Question: I've been trying to figure out lately how to display data from a database in a particular way, as described on the picture below:

Basically, as seen on many brand websites, I'd like to display each item from the database as rectangular cells, with a large image describing the item and 1 to 3 labels to put a title/subtitle/price tag.
I had no idea how to deal with it, to me it looked like creating some kind of table view with custom prototype cells, but I did not find any answers on the internet.
I'm sure the answer is quite simple but I can't figure it out unless doing entirely programmatically?
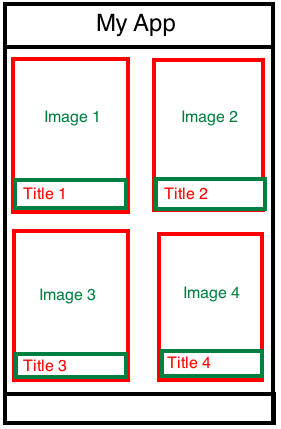
Answer: Yes, as jkaufman said: 'UICollectionView' is made for this purpose. You may create a custom 'UICollectionViewCell' in Interface Builder with a 'UIImageView' and a 'UILabel' as you illustrated. Be sure to give your custom 'IUCollectionViewCell' a Reuse Identifier so you 'UICollectionViewDataSource' can specify it.